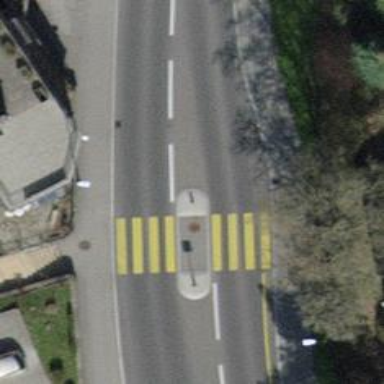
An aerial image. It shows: Kerb serving as barrier.